Question: <URL>
Here is my pl/sql code that I am trying to execute by 'prepareCall'
'''
String sql = String.format(FunctionCalls.TRIGGER1);
CallableStatement callableStatement = null;
Integer result = null;
String err = null;
try {
callableStatement = connection.prepareCall(sql);
callableStatement.execute();
result = callableStatement.getInt("RES_CODE");
err = callableStatement.getString("RES_DESC" );
'''
After executing, I want to get two of the declared parameters, 'RES_CODE' and 'RES_DESC', but I get this error instead:
> java.sql.SQLException: ORA-06550: line 2, column 1274:
PLS-00103: Encountered the symbol "CLOSE"
After googling, many people think that the problem is in cursor that you need to declare cursors in declaration section and the process cursor after BEGIN, but I am doing as it says. In PL/SQL Developer it works fine you can see in image.

Is it possible in java get declared parameter after execute ?
Is it possible execute TRIGER1 pl/sql code and get the two parameters 'RES_CODE' and 'RES_DESC'?
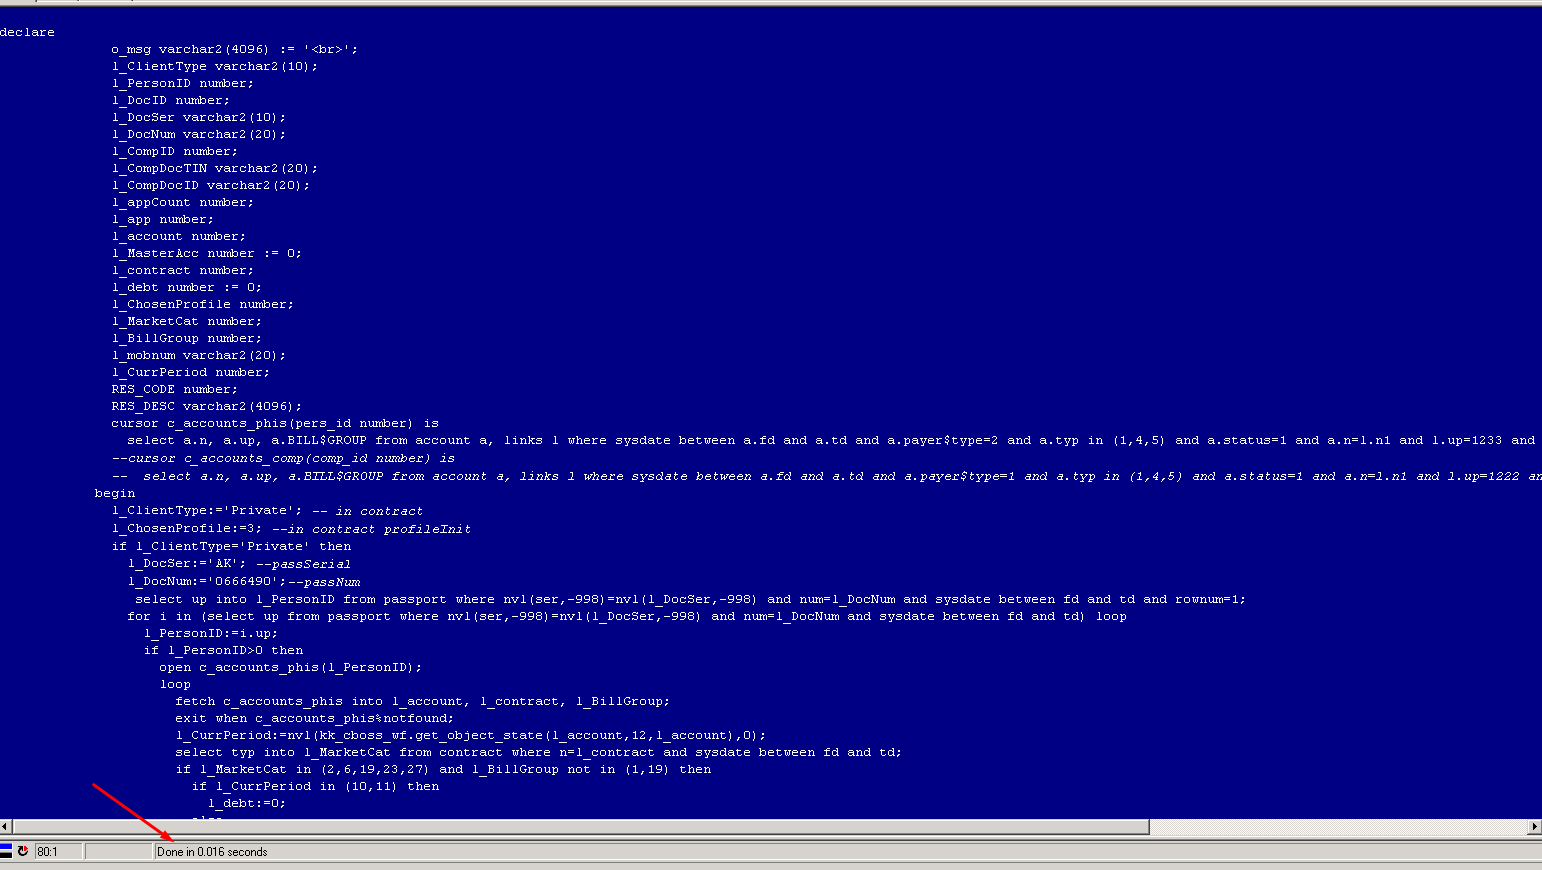
Answer: As javadoc of <URL> says:
The javadoc even shows the syntax you must use, which starts with a '{' brace.
Your SQL is a , it is a .
Also, 'RES_CODE' and 'RES_DESC' are .
What you're trying to do is entirely wrong, and if some site has shown you to do it this way, please stop using that site .
Try actually a stored procedure with the code in question, and define actual parameters to that store procedure.
<URL> for that is:
'''
CREATE PROCEDURE xxx ( RES_CODE OUT number, RES_DESC OUT varchar2 ) AS
variable declarations here
BEGIN
code here
END;
/
'''
Then you call that procedure using:
'''
String sql = "{call xxx(?,?)}";
try (CallableStatement stmt = conn.prepareCall(sql)) {
stmt.registerOutParameter(1, TYPES.INTEGER);
stmt.registerOutParameter(2, TYPES.VARCHAR);
stmt.execute();
result = stmt.getInt(1);
err = stmt.getString(2);
}
'''